Aerial crown-view tile of a tropical tree (Barro Colorado Island, Panama), acquired 20241216:
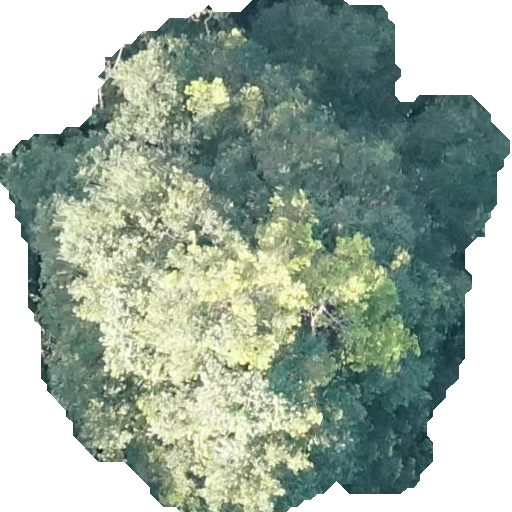
Species: Tabernaemontana arborea
GBIF accepted scientific name: Tabernaemontana arborea
Crown area: 276.352 m²